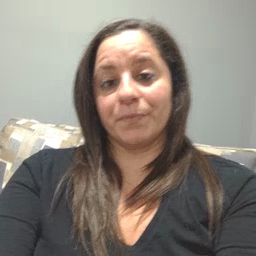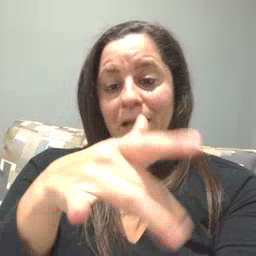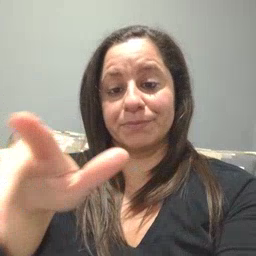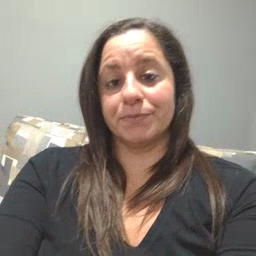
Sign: empty